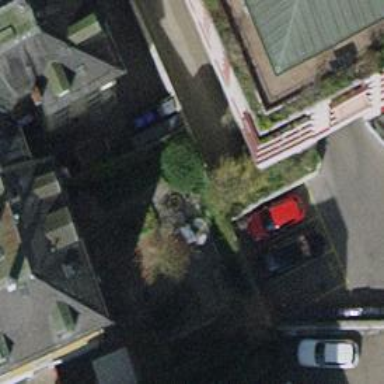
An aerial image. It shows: Parking entrance.